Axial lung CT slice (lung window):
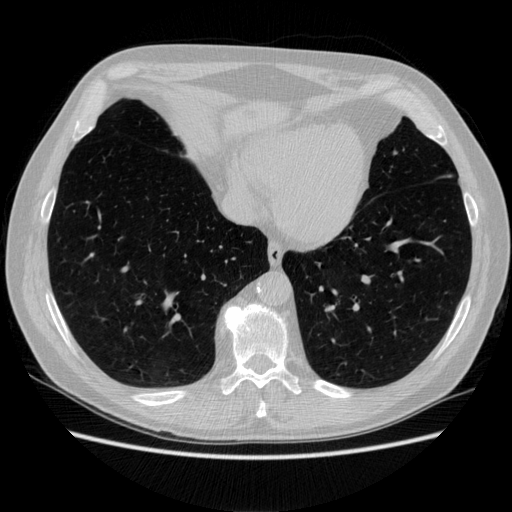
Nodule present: no